Interaction volume radius: 5 \u00c5
Interaction volume height: 40 \u00c5
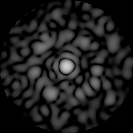
Disorder parameter: 0.8059